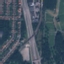
Land use / land cover: Highway